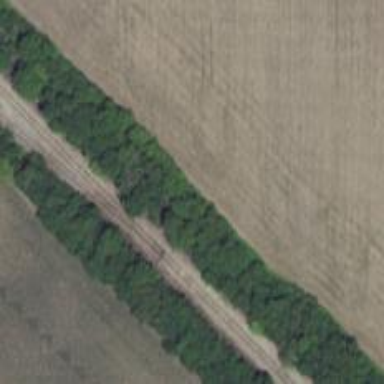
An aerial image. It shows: Railway siding with rails.